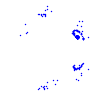
Particle: proton